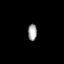
Tissue: lung
Cell type: Epithelial cells
Senescence score: 0.2179
Nuclear area (px): 149
Mean DAPI intensity: 159.758